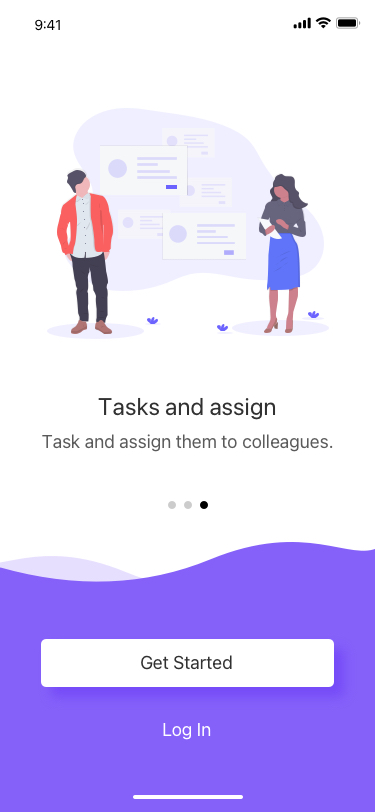
Text in this UI design:
Get Started
Log In